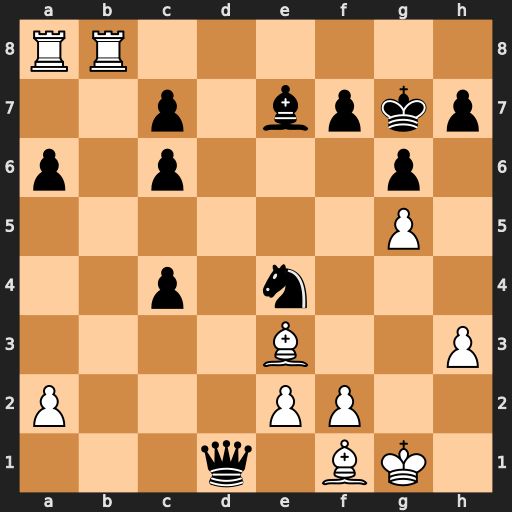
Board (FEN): RR6/2p1bpkp/p1p3p1/6P1/2p1n3/4B2P/P3PP2/3q1BK1
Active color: w
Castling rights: -
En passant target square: -
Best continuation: Rg8#